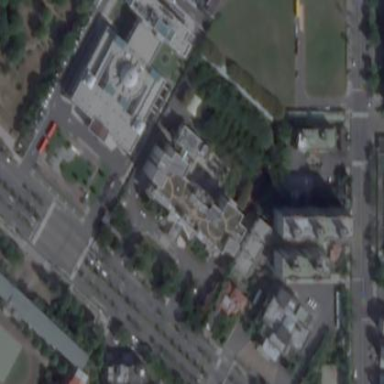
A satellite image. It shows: Office building.